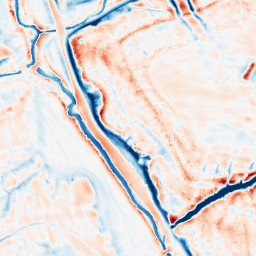
Category: edge_preserving
Decomposition family: bilateral
Decomposition parameters: d: 21
sigma_color: 100
sigma_space: 50
Upsampling method: quadratic
Upsampling parameters: scale: 4
Upsampling scale: 4